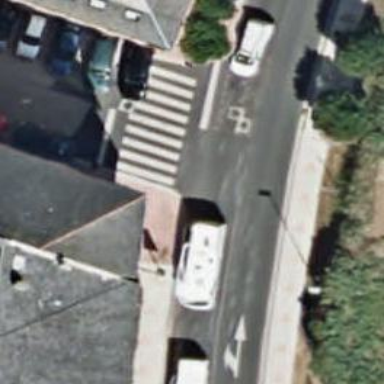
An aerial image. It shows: Uncontrolled road crossing.